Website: lowes
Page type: account-dashboard
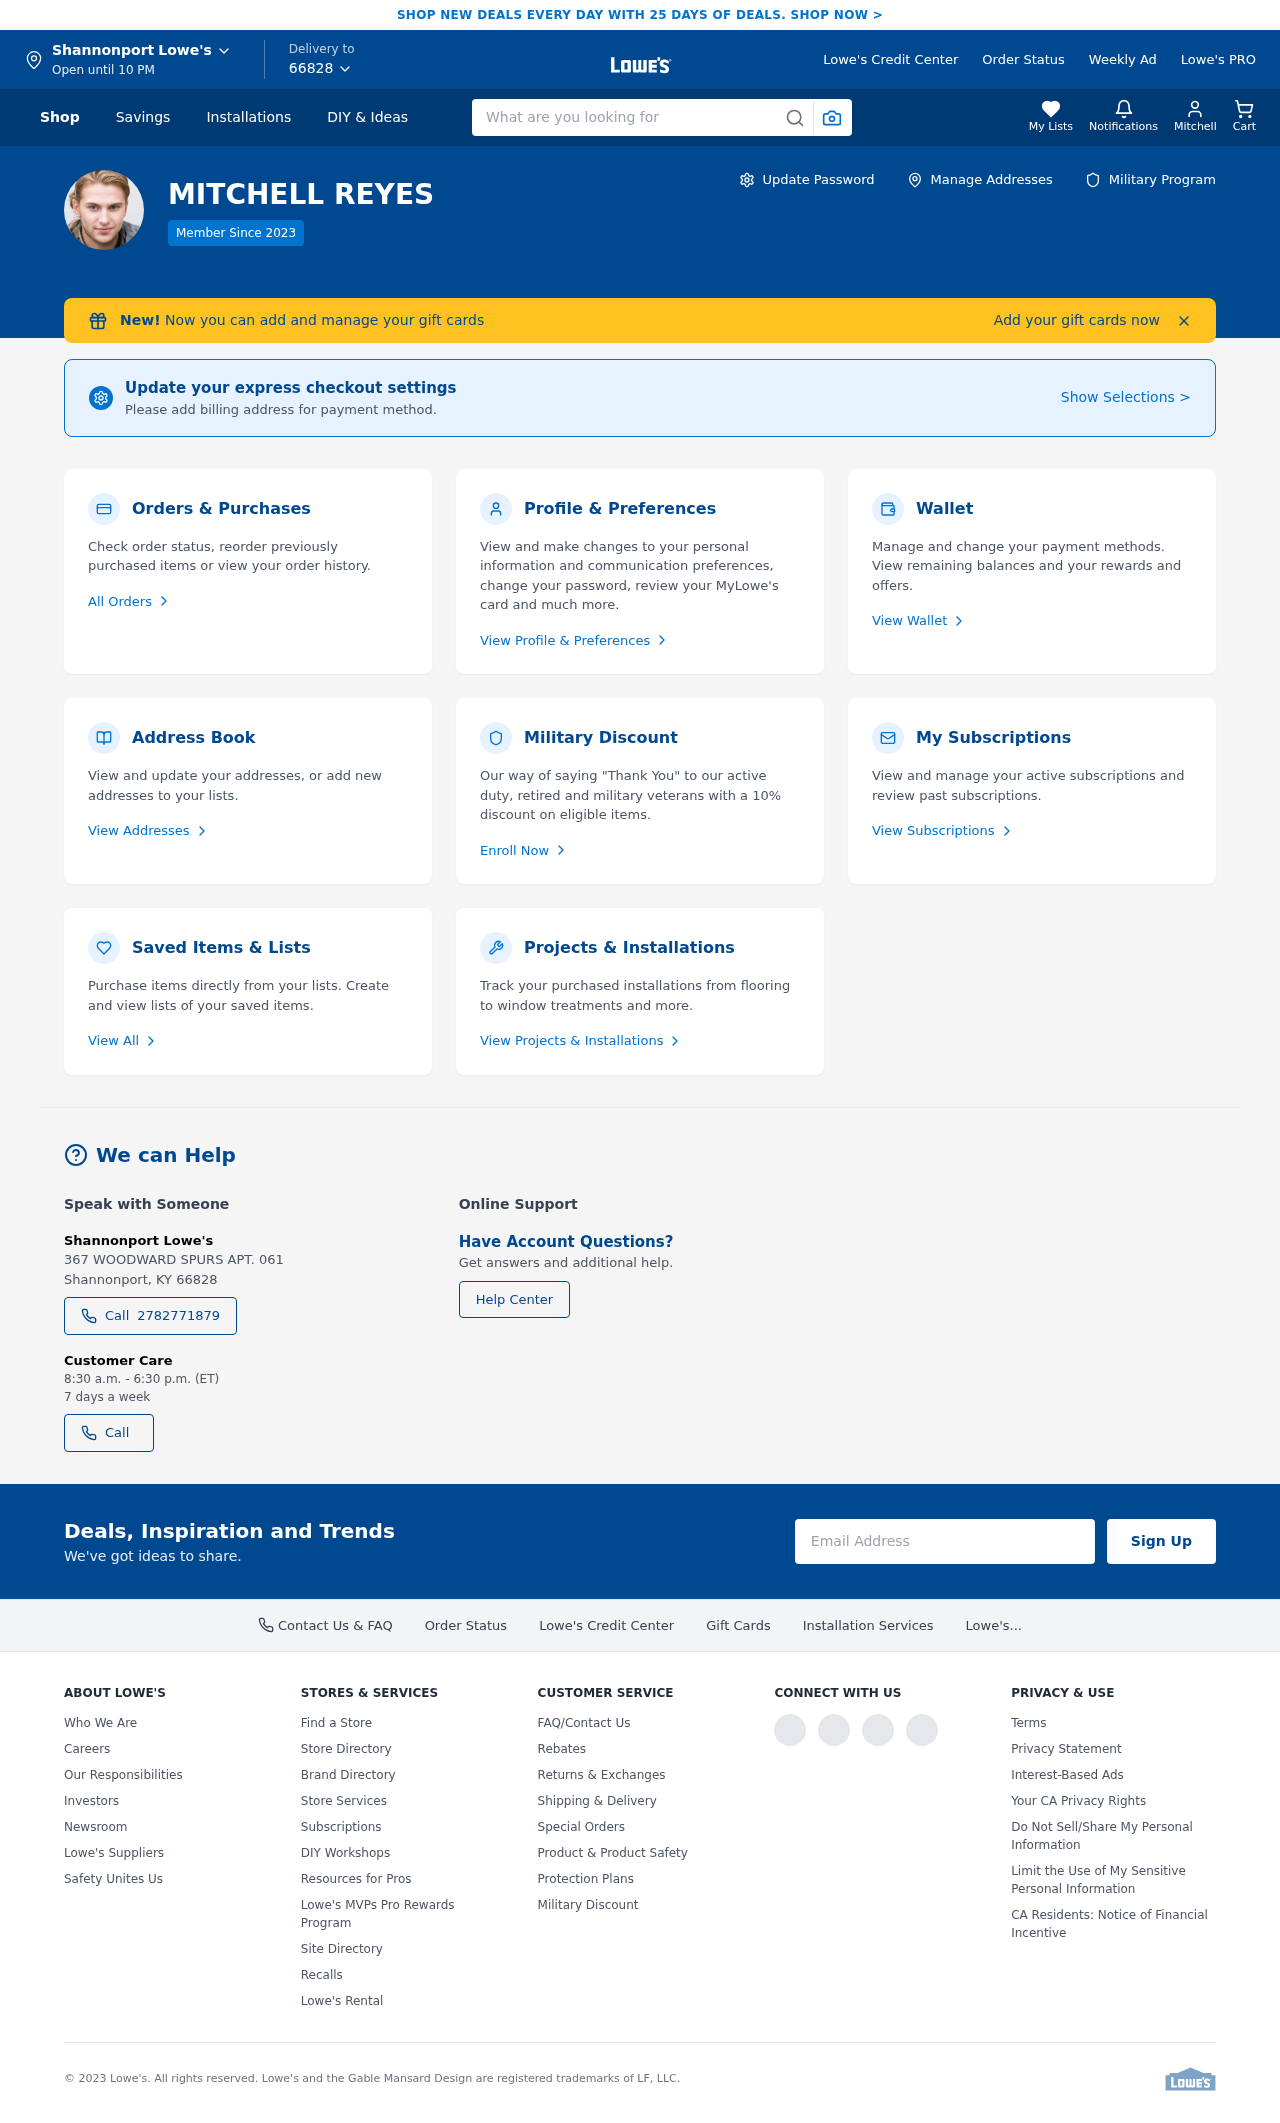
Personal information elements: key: PII_CITY
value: Shannonport
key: PII_FIRSTNAME
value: Mitchell
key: PII_FULLNAME
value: MITCHELL REYES
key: PII_PHONE
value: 2782771879
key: PII_POSTCODE2
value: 66828
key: PII_CITY2
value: Shannonport
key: PII_STREET2
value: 367 WOODWARD SPURS APT. 061
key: PII_CITY_STATE_ZIP2
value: Shannonport, KY 66828
Search elements: key: HEADER_SEARCH
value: What are you looking for